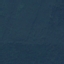
Label: Forest